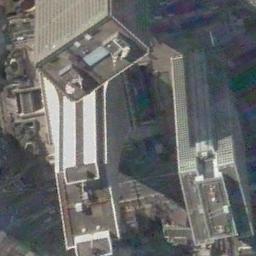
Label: commercial_area